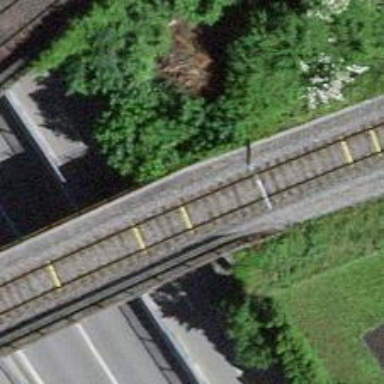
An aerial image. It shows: Railway bridge with electrified contact line. There is one track on the bridge.